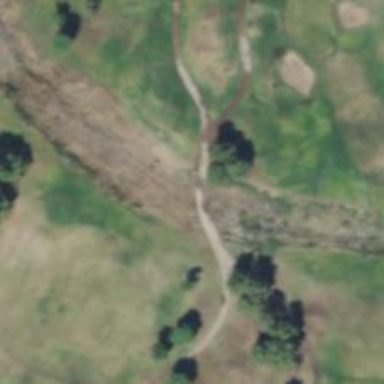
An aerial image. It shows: Path bridge over golf path.